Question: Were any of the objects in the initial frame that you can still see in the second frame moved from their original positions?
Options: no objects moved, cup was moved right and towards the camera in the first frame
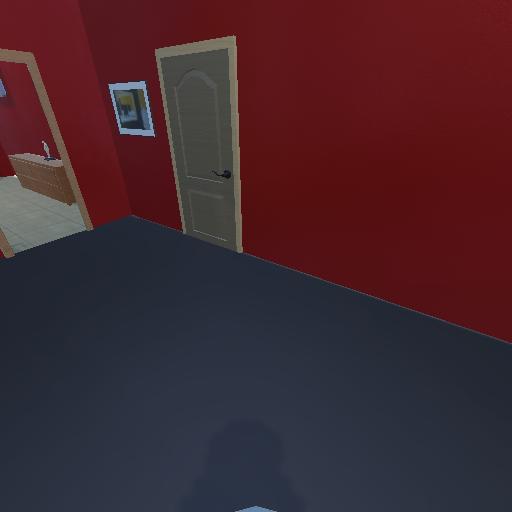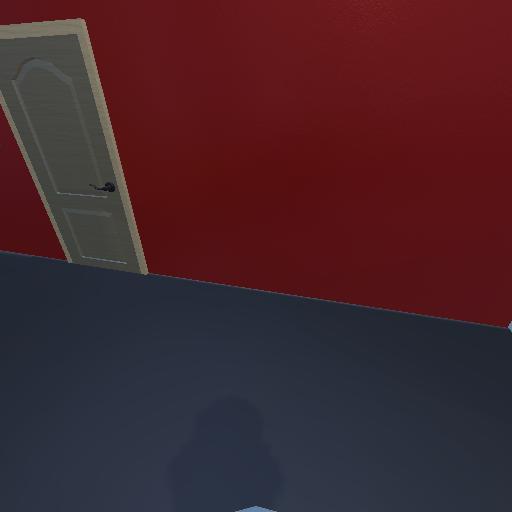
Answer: no objects moved